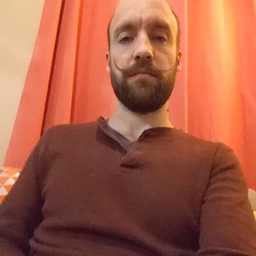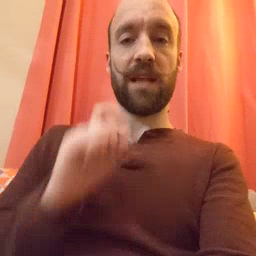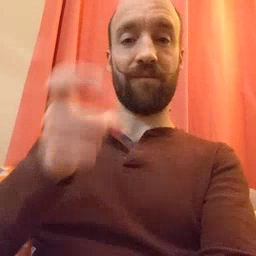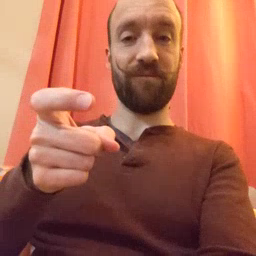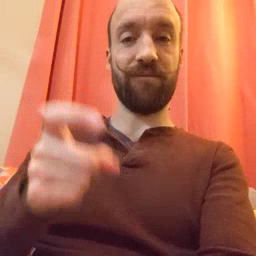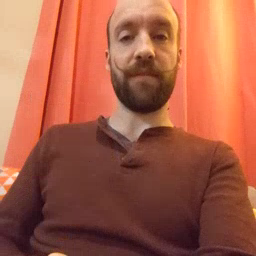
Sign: gift